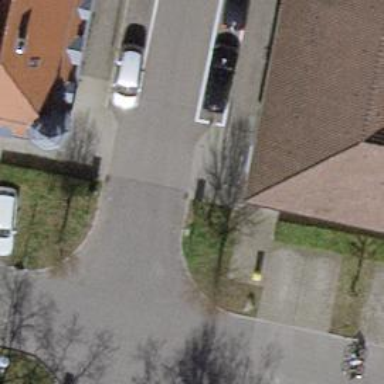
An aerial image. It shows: Unmarked crossing on the road.